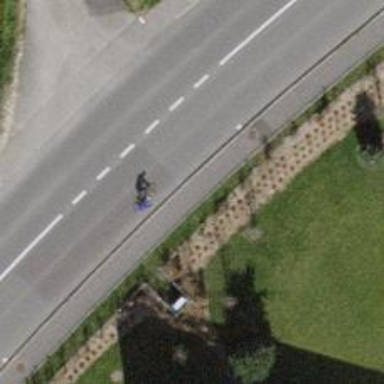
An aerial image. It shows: Sidewalk.